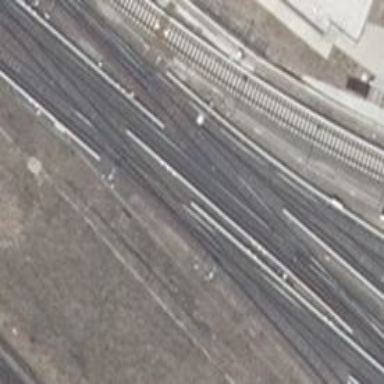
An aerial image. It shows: Siding service for electrified light rail.